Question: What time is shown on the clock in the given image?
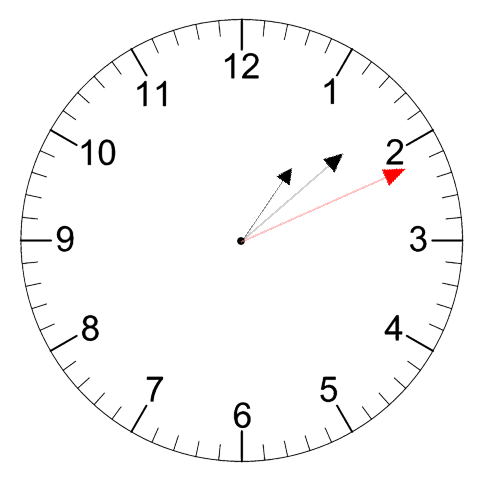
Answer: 01:08:11